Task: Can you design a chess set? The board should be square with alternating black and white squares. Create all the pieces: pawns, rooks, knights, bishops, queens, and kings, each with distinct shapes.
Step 859:
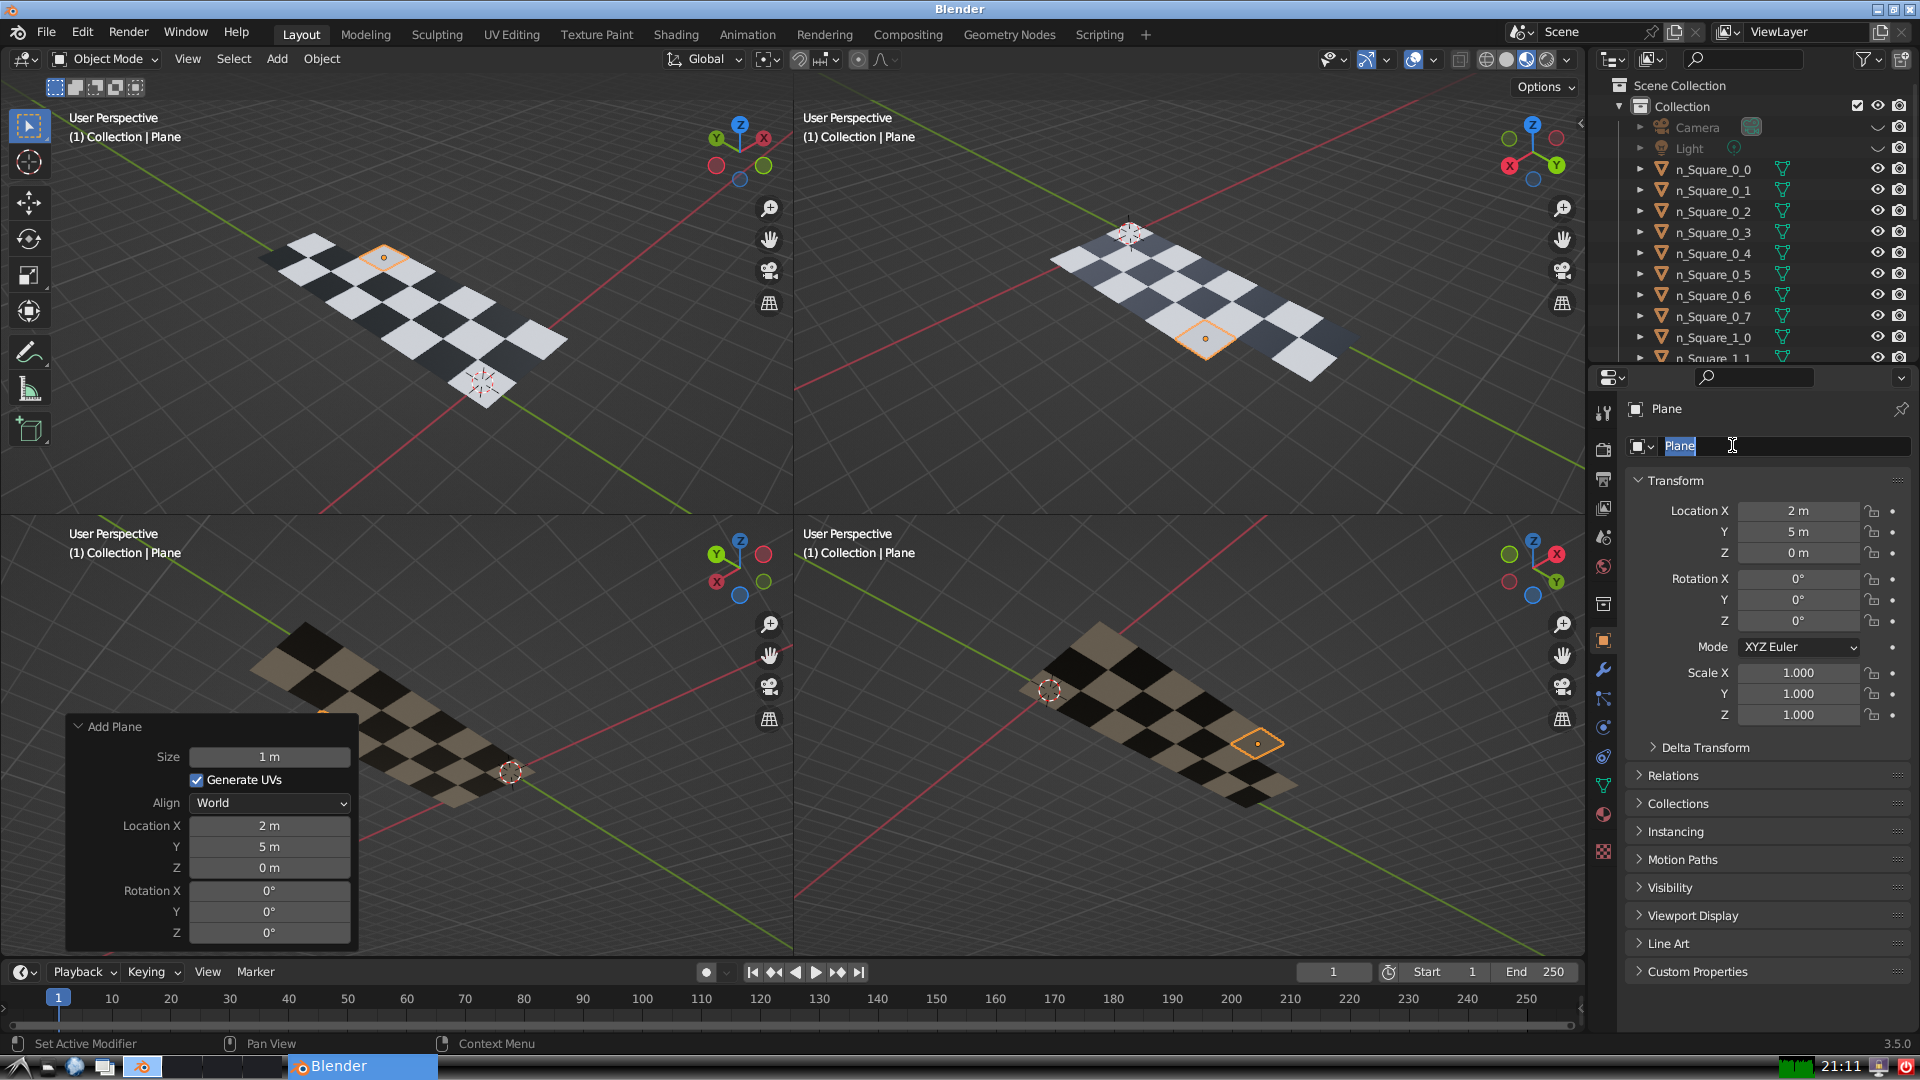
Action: input_text: n_Square_2_5